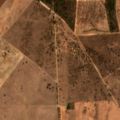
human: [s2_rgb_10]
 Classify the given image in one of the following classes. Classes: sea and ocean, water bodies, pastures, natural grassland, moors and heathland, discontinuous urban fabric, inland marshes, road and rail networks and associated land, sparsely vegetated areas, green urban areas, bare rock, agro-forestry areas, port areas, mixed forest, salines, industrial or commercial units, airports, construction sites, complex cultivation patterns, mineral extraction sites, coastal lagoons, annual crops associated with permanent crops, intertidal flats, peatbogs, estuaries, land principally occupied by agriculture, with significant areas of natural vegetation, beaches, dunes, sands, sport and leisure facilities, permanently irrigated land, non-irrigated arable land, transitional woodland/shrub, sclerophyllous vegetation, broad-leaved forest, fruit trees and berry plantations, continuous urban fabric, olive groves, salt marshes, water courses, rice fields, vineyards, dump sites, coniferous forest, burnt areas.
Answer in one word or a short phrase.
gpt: non-irrigated arable land, agro-forestry areas, transitional woodland/shrub